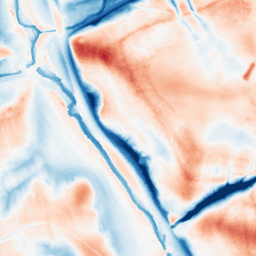
Category: edge_preserving
Decomposition family: guided
Decomposition parameters: radius: 16
eps: 0.01
Upsampling method: bspline
Upsampling parameters: scale: 4
Upsampling scale: 4